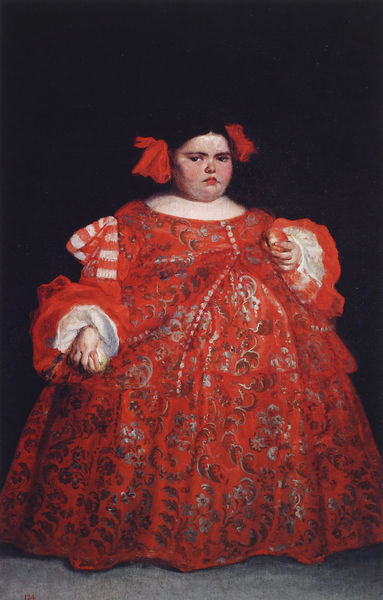
Titel: Eugenia Martinez Vallejo, die Mißgestalt
Künstler: Juan Carreno
Institution: Madrid, Museo del Prado
Schlagwörter: gemälde, hand, mädchen, haar, kleid, weiss, rot, jung, ärmel, portrait, porträt, haare, kind, schleifen, apfel, dick, rüschen, unfreundlich, übergewichtig, dicke frau